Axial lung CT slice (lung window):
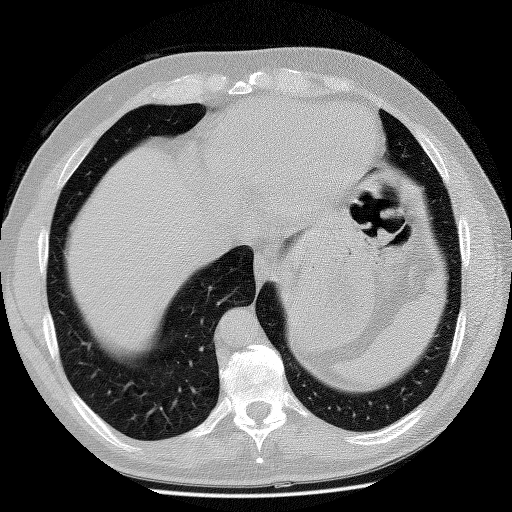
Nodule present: no